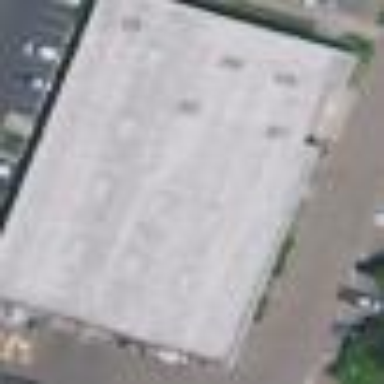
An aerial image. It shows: Industrial building.